Aerial crown-view tile of a tropical tree (Barro Colorado Island, Panama), acquired 20240611:
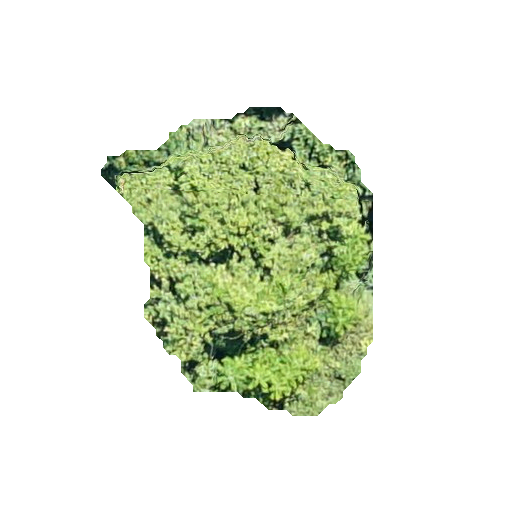
Species: Hieronyma alchorneoides
GBIF accepted scientific name: Hieronyma alchorneoides
Crown area: 93.111 m²